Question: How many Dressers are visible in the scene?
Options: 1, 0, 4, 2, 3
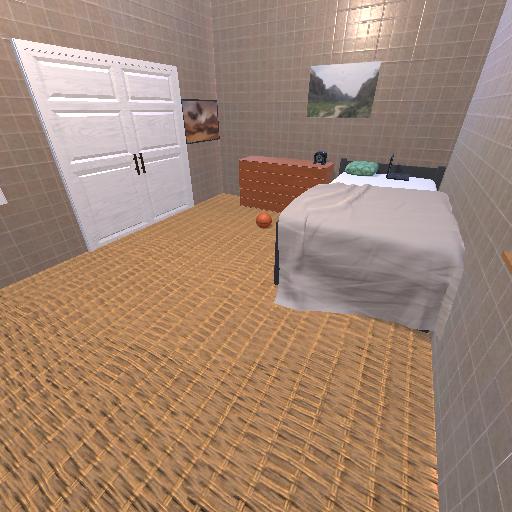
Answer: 1